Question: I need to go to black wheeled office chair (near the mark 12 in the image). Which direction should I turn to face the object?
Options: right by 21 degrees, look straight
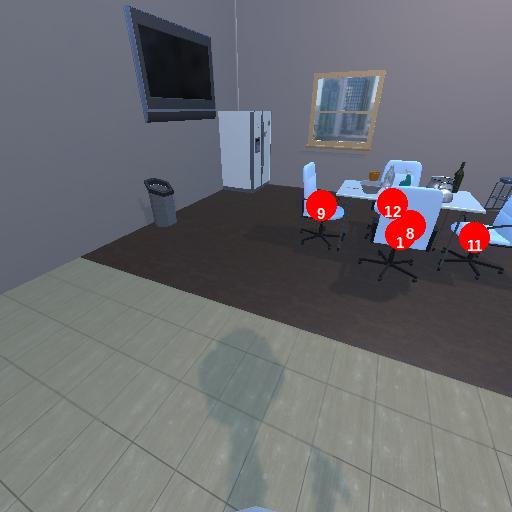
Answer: right by 21 degrees